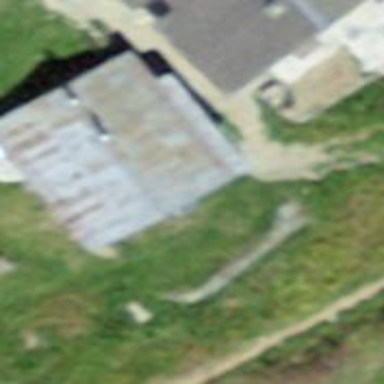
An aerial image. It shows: Hut.